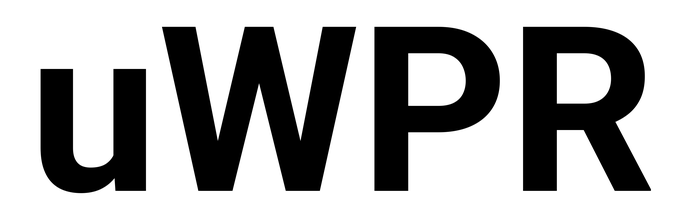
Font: Roboto_Bold